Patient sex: M
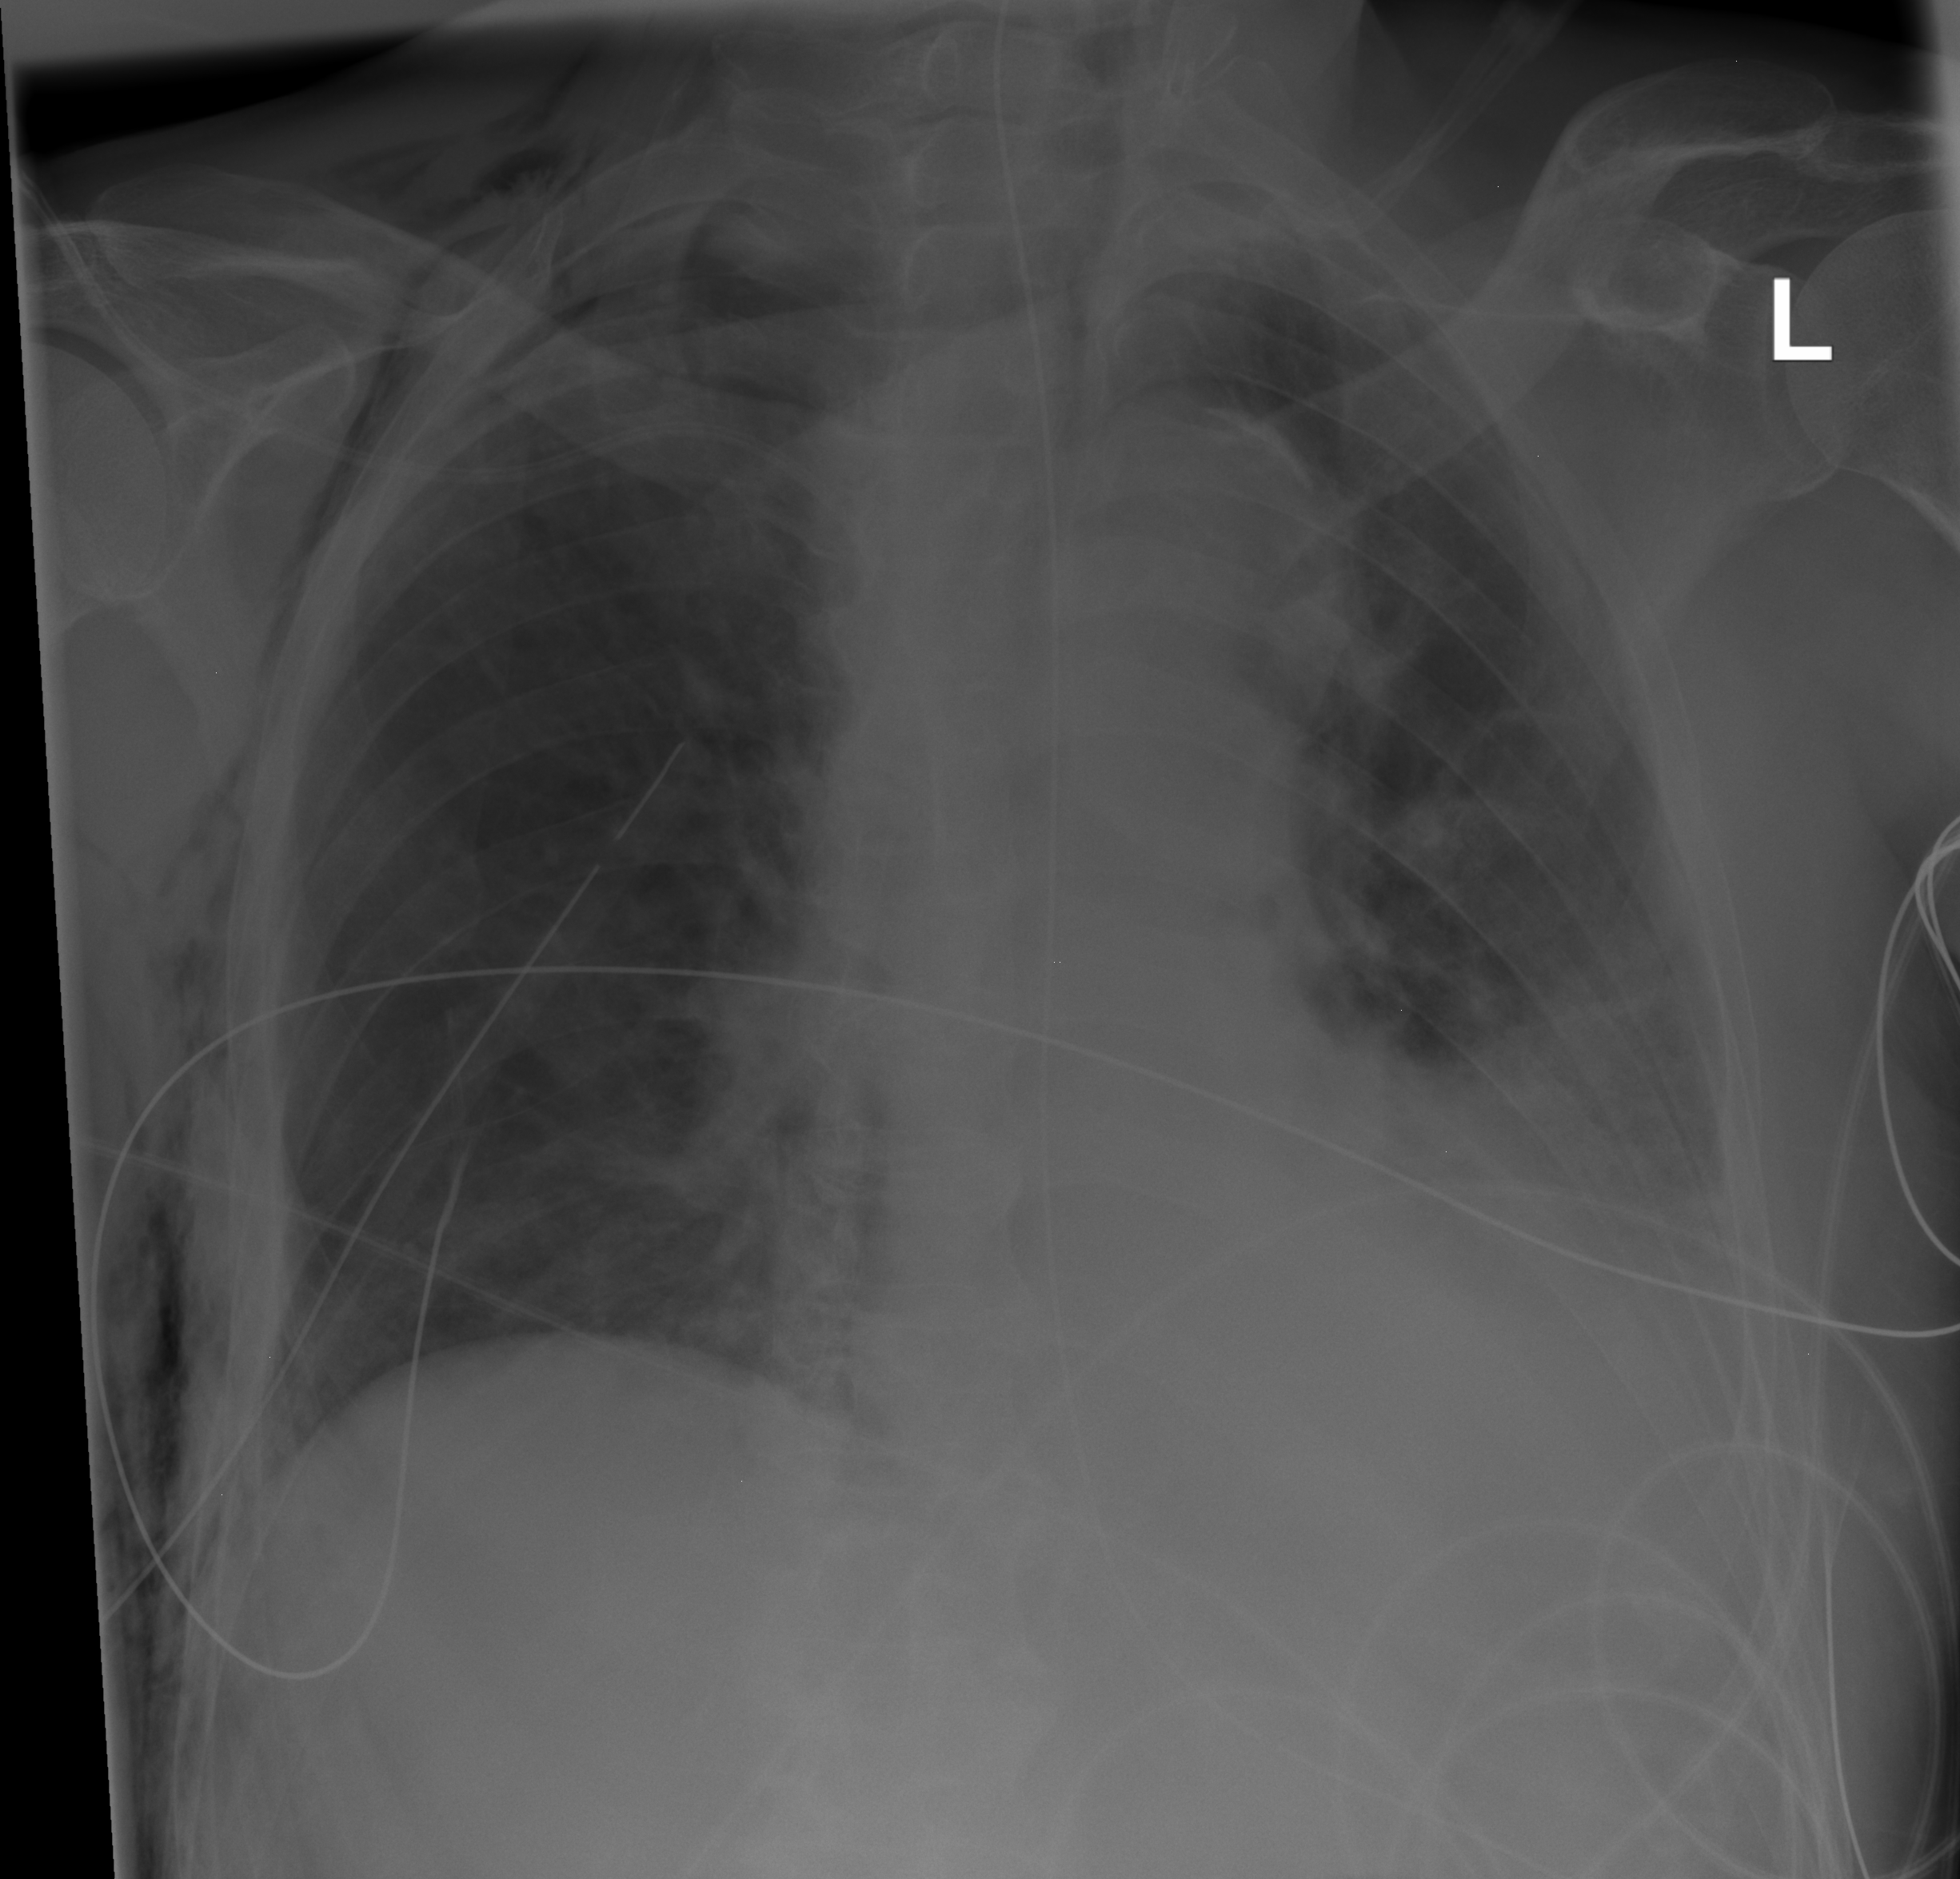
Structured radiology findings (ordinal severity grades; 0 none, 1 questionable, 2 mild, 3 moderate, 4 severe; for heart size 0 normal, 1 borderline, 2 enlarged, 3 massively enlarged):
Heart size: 0
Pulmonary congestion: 0
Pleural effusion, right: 0
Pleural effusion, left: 2
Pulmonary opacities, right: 0
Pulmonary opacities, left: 2
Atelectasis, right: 0
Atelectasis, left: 2